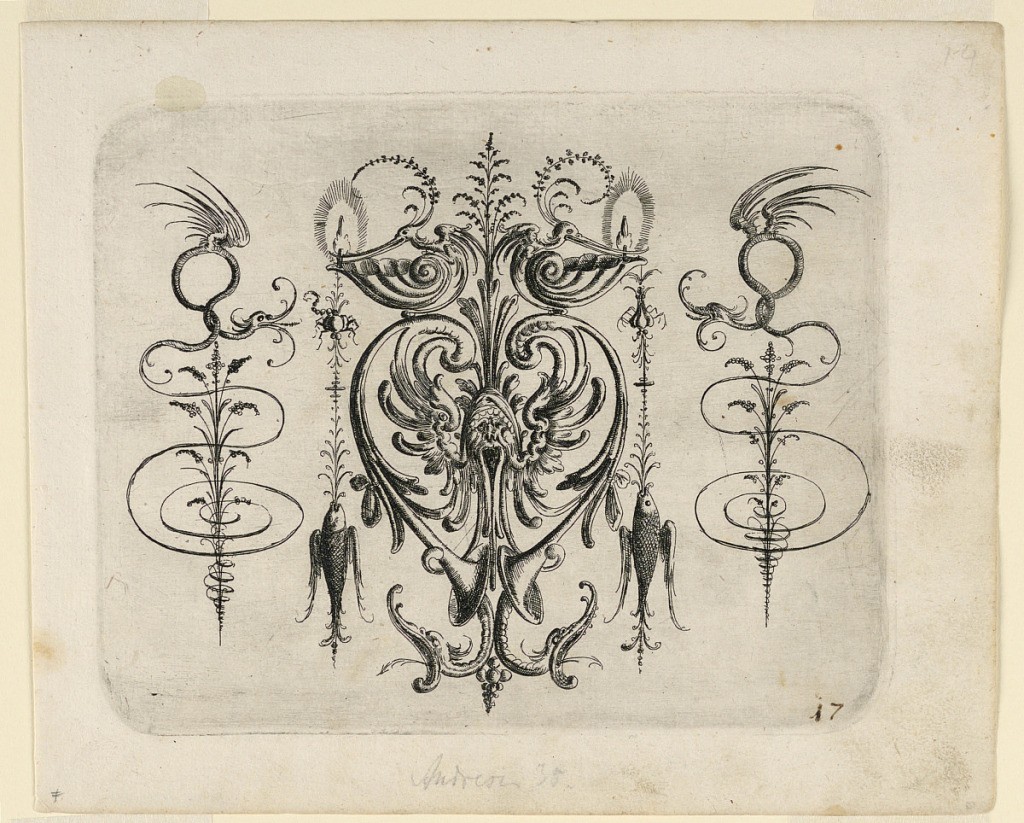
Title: Plate 17, from Neüw Grotteßken Buch (New Grotesque Book)
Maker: Christoph Jamnitzer, German, 1563 - 1618
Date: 1610
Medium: Engraving on laid paper
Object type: Print
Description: Ornamental cartouche, with birds, over flaming shells, above, and flying fish suspended from vines, either side. At the sides are spiralling vines which terminate in winged serpents.